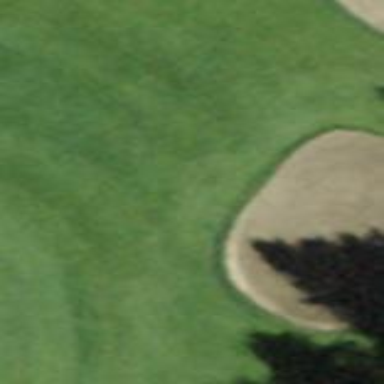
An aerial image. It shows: Golf bunker filled with sandy terrain.